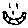
Label: smiley face